Question: I'm a newbie when it comes to electronics and Arduino - so the best way is to just to play around with it, right?
I have started a small project that utilize and LDR (Light Density Resistor) and want to use it to calculate the frequency that a light beam is blocked or turned off.
For debugging purposes I setup a small LED that blinks at a defined frequency (5 Hz etc.) and use a LCD to display the output.

I have a problem with my top right corner... It seems as it performs wrongly. It was the intention that it should show the registered frequency, but while debugging I have set it to show the number of counts in an interval of 5 sec (5,000 msec). But it appears as 24 is the max no matter what frequency I set (When I get it to show the right number [5 sec x 5 Hz = 25] I will divide by the time interval and get the results in Hz). It also shows 24.0 for 9 Hz etc..
I also have this: <URL>
...but some fumbling in the beginning caused the LED to move a bit so it counted wrong. But in the end it "works".. But the 24.0 keeps being constant
This is my code:
'''
#include <LiquidCrystal.h>
LiquidCrystal lcd(7, 8, 9, 10, 11 , 12);
int booBlocked = 0;
int counter = 0;
int checkValue = counter + 1;
int ledPin = 3; // LED connected to digital pin 3
int value = LOW; // previous value of the LED
long previousMillis = 0; // will store last time LED was updated
long freqency = 5; // Hz (1/sec)
long thousand = 1000;
long interval = thousand / freqency; // milliseconds
//long interval = 59; // interval at which to blink (milliseconds)
int tValue = 0; // Threshold value used for counting (are calibrated in the beginning)
long pMillis = 0;
long inter = 5000;
int pCount = 0;
float freq = 0; // Calculated blink frequency...
void setup() {
lcd.begin(16, 2);
lcd.setCursor(0,1); lcd.print(interval);
lcd.setCursor(4,1); lcd.print("ms");
pinMode(ledPin, OUTPUT); // sets the digital pin as output
lcd.setCursor(0,0); lcd.print(freqency);
lcd.setCursor(4,0); lcd.print("Hz");
}
void loop() {
// Print LDR sensor value to the display
int sensorValue = analogRead(A0);
lcd.setCursor(7,1);
lcd.print(sensorValue);
delay(100);
if (millis() > 5000){
doCount(sensorValue);
updateFreq();
lcd.setCursor(7+5,0);
lcd.print(freq);
} else {
setThresholdValue(sensorValue);
lcd.setCursor(7+5,1);
lcd.print(tValue);
}
// LED BLINK
if (millis() - previousMillis > interval) {
previousMillis = millis(); // remember the last time we blinked the LED
// if the LED is off turn it on and vice-versa.
if (value == LOW)
value = HIGH;
else
value = LOW;
digitalWrite(ledPin, value);
}
}
void updateFreq(){
long now = millis();
long t = now - pMillis;
if (t >= 10000) {
freq = (float) (counter - pCount);
//freq = ((float) (counter - pCount)) / (float) 10.0;
pMillis = now; // remember the last time we blinked the LED
pCount = counter;
}
}
void setThresholdValue(int sensorValue){
if (sensorValue > int(tValue/0.90)){
tValue = int (sensorValue*0.90);
}
}
void doCount(int sensorValue){
// Count stuff
if (sensorValue < tValue){
booBlocked = 1;
//lcd.setCursor(0,0);
//lcd.print("Blocked");
} else {
booBlocked = 0;
//lcd.setCursor(0,0);
//lcd.print(" ");
}
if (booBlocked == 1) {
if (counter != checkValue){
counter = counter + 1;
lcd.setCursor(7,0);
lcd.print(counter);
}
} else {
if (counter == checkValue){
checkValue = checkValue + 1;
}
}
}
'''
## UPDATE
A more "clean" code (please see my own answer)
'''
#include <LiquidCrystal.h>
// Initiate the LCD display
LiquidCrystal lcd(7, 8, 9, 10, 11 , 12); // see setup at http://lassenorfeldt.weebly.com/1/post/2013/02/ardunio-lcd.html
long updateInterval = 150; // ms
long updateTime = 0;
// Declare the pins
int ledPin = 3; // LED connected to digital pin 3
// LED setup
int value = LOW; // previous value of the LED
long previousMillis = 0; // will store last time LED was updated
long freqency = 16; // Hz (1/sec)
long thousand = 1000;
long blinkInterval = thousand / freqency; // milliseconds
//// LDR counter variables ////
// Counting vars
static int counter = 0;
int booBlocked = 0;
int checkValue = counter + 1;
// Calibration vars
long onBootCalibrationTime = 5000; // time [time] to use for calibration when the system is booted
static int threshold = 0; // Value used for counting (calibrated in the beginning)
float cutValue = 0.90; // Procent value used to allow jitting in the max signal without counting.
// Frequency vars
float freq = 0; // Calculated blink frequency...
long frequencyInterval = 5000; // time [ms]
long pMillis = 0;
int pCount = 0;
void setup() {
// Setup the pins
pinMode(ledPin, OUTPUT); // sets the digital pin as output
// display static values
lcd.begin(16, 2);
lcd.setCursor(0,0); lcd.print(freqency);
lcd.setCursor(4,0); lcd.print("Hz");
lcd.setCursor(0,1); lcd.print(blinkInterval);
lcd.setCursor(4,1); lcd.print("ms");
// Setup that allows loggin
Serial.begin(9600); // Allows to get a readout from Putty (windows 7)
}
void loop() {
long time = millis();
int sensorValue = analogRead(A0);
// Blink the LED
blinkLED(time);
// Calibrate or Count (AND calculate the frequency) via the LDR
if (time < onBootCalibrationTime){
setThresholdValue(sensorValue);
} else {
doCount(sensorValue);
updateFreq(time);
}
// Update the LCD
if (time > updateTime){
updateTime += updateInterval; // set the next time to update the LCD
// Display the sensor value
lcd.setCursor(7,1); lcd.print(sensorValue);
// Display the threshold value used to determined if blocked or not
lcd.setCursor(7+5,1); lcd.print(threshold);
// Display the count
lcd.setCursor(7,0);
lcd.print(counter);
// Display the calculated frequency
lcd.setCursor(7+5,0); lcd.print(freq);
}
}
void blinkLED(long t){
if (t - previousMillis > blinkInterval) {
previousMillis = t; // remember the last time we blinked the LED
// if the LED is off turn it on and vice-versa.
if (value == LOW)
value = HIGH;
else
value = LOW;
digitalWrite(ledPin, value);
}
}
void setThresholdValue(int sValue){
if (sValue > int(threshold/cutValue)){
threshold = int (sValue*cutValue);
}
}
void doCount(int sValue){
if (sValue < threshold){
booBlocked = 1;
} else {
booBlocked = 0;
}
if (booBlocked == 1) {
if (counter != checkValue){
counter = counter + 1;
}
} else {
if (counter == checkValue){
checkValue = checkValue + 1;
}
}
}
void updateFreq(long t){
long inter = t - pMillis;
if (inter >= frequencyInterval) {
freq = (counter - pCount) / (float) (inter/1000);
pMillis = t; // remember the last time we blinked the LED
pCount = counter;
}
}
'''
This code does not fix my question, but is just more easy to read.
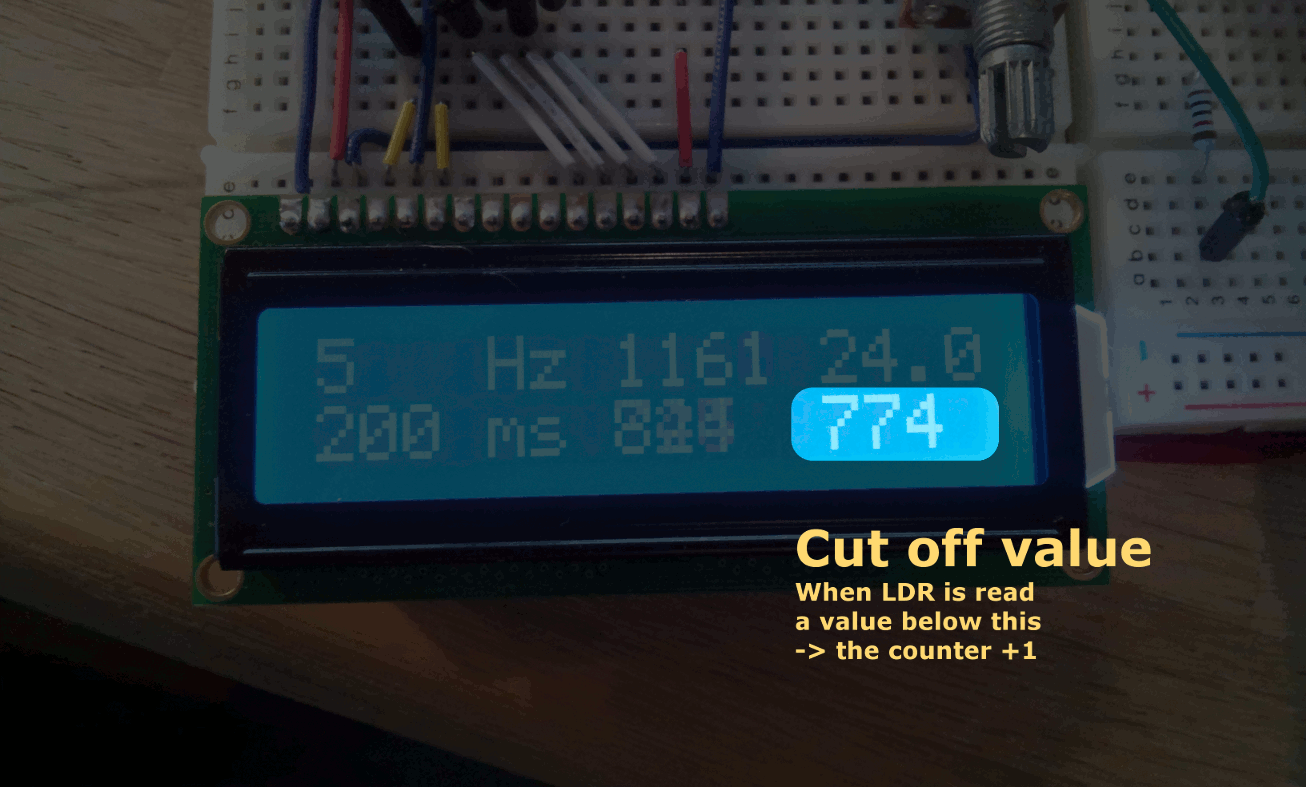
Answer: I changed the code completely after Albert was so kind to help me out using his awesome <URL>
I also added a potentiometer to control the frequency
Here is my code:
'''
#include <FreqPeriodCounter.h>
#include <LiquidCrystal.h>
// FrequencyCounter vars
const byte counterPin = 3; // Pin connected to the LDR
const byte counterInterrupt = 1; // = pin 3
FreqPeriodCounter counter(counterPin, micros, 0);
// LCD vars
LiquidCrystal lcd(7, 8, 9, 10, 11 , 12); // see setup at http://lassenorfeldt.weebly.com/1/post/2013/02/ardunio-lcd.html
long updateInterval = 200; // ms
long updateTime = 0;
// LED vars
int ledPin = 5; // LED connected to digital pin 3
int value = LOW; // previous value of the LED
float previousMillis = 0; // will store last time LED was updated
static float freqency; // Hz (1/sec)
static float pfreqency;
static float blinkInterval; // milliseconds
boolean logging = true; // Logging by sending to serial
// Use potentiometer to control LED frequency
int potPin = 5; // select the input pin for the potentiometer
int val = 0; // variable to store the value coming from the sensor
void setup(void){
// Setup the pins
pinMode(ledPin, OUTPUT); // sets the digital pin as output
val = analogRead(potPin);
freqency = map(val, 0, 1023, 0, 25); // Hz (1/sec)
pfreqency = freqency;
blinkInterval = 1000 / (freqency*2); // milliseconds
// LCD display static values
lcd.begin(16, 2);
lcd.setCursor(0,0); lcd.print(freqency);
lcd.setCursor(4,0); lcd.print("Hz");
lcd.setCursor(14,0); lcd.print("Hz");
lcd.setCursor(0,1); lcd.print(blinkInterval);
lcd.setCursor(4,1); lcd.print("ms");
//
attachInterrupt(counterInterrupt, counterISR, CHANGE);
// Logging
if (logging) {Serial.begin(9600);}
}
void loop(void){
// Loop vars
float time = (float) millis();
float freq = (float) counter.hertz(10)/10.0;
// Blink the LED
blinkLED(time);
if (logging) {
if(counter.ready()) Serial.println(counter.hertz(100));
}
// Update the LCD
if (time > updateTime){
updateTime += updateInterval; // set the next time to update the LCD
lcdNicePrint(7+3, 0, freq); lcd.setCursor(14,0); lcd.print("Hz");
val = analogRead(potPin);
freqency = map(val, 0, 1023, 1, 30);
if (freqency != pfreqency){
pfreqency = freqency;
blinkInterval = 1000 / (freqency*2); // milliseconds
lcdNicePrint(0,0, freqency); lcd.setCursor(4,0); lcd.print("Hz");
lcd.setCursor(0,1); lcd.print(blinkInterval);
lcd.setCursor(4,1); lcd.print("ms");
}
}
}
void lcdNicePrint(int column, int row, float value){
lcd.setCursor(column, row); lcd.print("00");
if (value < 10) {lcd.setCursor(column+1, row); lcd.print(value);}
else {lcd.setCursor(column, row); lcd.print(value);}
}
void blinkLED(long t){
if (t - previousMillis > blinkInterval) {
previousMillis = t; // remember the last time we blinked the LED
// if the LED is off turn it on and vice-versa.
if (value == LOW)
value = HIGH;
else
value = LOW;
digitalWrite(ledPin, value);
}
}
void counterISR()
{ counter.poll();
}
'''